Question: I am creating a spring mvc application. I am came across maven recently and planning to use it with my current project.
I have downloaded maven and configured it on my machine and using the command line interface.
I created a project with following command:
'''
mvn archetype:generate -DgroupId=com.priyank -DartifactId=SpringWebApp -DarchetypeArtifactId=maven-archetype-webapp -DinteractiveMode=false
'''
After that I updated my pom.xml file with dependencies:
'''
<project xmlns="http://maven.apache.org/POM/4.0.0" xmlns:xsi="http://www.w3.org/2001/XMLSchema-instance"
xsi:schemaLocation="http://maven.apache.org/POM/4.0.0 http://maven.apache.org/maven-v4_0_0.xsd">
<modelVersion>4.0.0</modelVersion>
<groupId>com.priyank</groupId>
<artifactId>SpringWebApp</artifactId>
<packaging>war</packaging>
<version>1.0</version>
<name>SpringWebApp Maven Webapp</name>
<url>http://maven.apache.org</url>
<dependencies>
<dependency>
<groupId>junit</groupId>
<artifactId>junit</artifactId>
<version>3.8.1</version>
<scope>test</scope>
</dependency>
<!-- Spring dependencies -->
<dependency>
<groupId>org.springframework</groupId>
<artifactId>spring-aop</artifactId>
<version>4.1.4.RELEASE</version>
</dependency>
<dependency>
<groupId>org.springframework</groupId>
<artifactId>spring-aspects</artifactId>
<version>4.1.4.RELEASE</version>
</dependency>
<dependency>
<groupId>org.springframework</groupId>
<artifactId>spring-beans</artifactId>
<version>4.1.4.RELEASE</version>
</dependency>
<dependency>
<groupId>org.springframework</groupId>
<artifactId>spring-context</artifactId>
<version>4.1.4.RELEASE</version>
</dependency>
<dependency>
<groupId>org.springframework</groupId>
<artifactId>spring-context-support</artifactId>
<version>4.1.4.RELEASE</version>
</dependency>
<dependency>
<groupId>org.springframework</groupId>
<artifactId>spring-core</artifactId>
<version>4.1.4.RELEASE</version>
</dependency>
<dependency>
<groupId>org.springframework</groupId>
<artifactId>spring-expression</artifactId>
<version>4.1.4.RELEASE</version>
</dependency>
<dependency>
<groupId>org.springframework</groupId>
<artifactId>spring-instrument</artifactId>
<version>4.1.4.RELEASE</version>
</dependency>
<dependency>
<groupId>org.springframework</groupId>
<artifactId>spring-instrument-tomcat</artifactId>
<version>4.1.4.RELEASE</version>
</dependency>
<dependency>
<groupId>org.springframework</groupId>
<artifactId>spring-jdbc</artifactId>
<version>4.1.4.RELEASE</version>
</dependency>
<dependency>
<groupId>org.springframework</groupId>
<artifactId>spring-jms</artifactId>
<version>4.1.4.RELEASE</version>
</dependency>
<dependency>
<groupId>org.springframework</groupId>
<artifactId>spring-messaging</artifactId>
<version>4.1.4.RELEASE</version>
</dependency>
<dependency>
<groupId>org.springframework</groupId>
<artifactId>spring-orm</artifactId>
<version>4.1.4.RELEASE</version>
</dependency>
<dependency>
<groupId>org.springframework</groupId>
<artifactId>spring-oxm</artifactId>
<version>4.1.4.RELEASE</version>
</dependency>
<dependency>
<groupId>org.springframework</groupId>
<artifactId>spring-test</artifactId>
<version>4.1.4.RELEASE</version>
</dependency>
<dependency>
<groupId>org.springframework</groupId>
<artifactId>spring-tx</artifactId>
<version>4.1.4.RELEASE</version>
</dependency>
<dependency>
<groupId>org.springframework</groupId>
<artifactId>spring-web</artifactId>
<version>4.1.4.RELEASE</version>
</dependency>
<dependency>
<groupId>org.springframework</groupId>
<artifactId>spring-webmvc</artifactId>
<version>4.1.4.RELEASE</version>
</dependency>
<dependency>
<groupId>org.springframework</groupId>
<artifactId>spring-webmvc-portlet</artifactId>
<version>4.1.4.RELEASE</version>
</dependency>
<dependency>
<groupId>org.springframework</groupId>
<artifactId>spring-websocket</artifactId>
<version>4.1.4.RELEASE</version>
</dependency>
<!-- hibernate dependencies -->
<dependency>
<groupId>org.hibernate</groupId>
<artifactId>hibernate-core</artifactId>
<version>4.3.8.Final</version>
</dependency>
<dependency>
<groupId>org.hibernate</groupId>
<artifactId>hibernate-entitymanager</artifactId>
<version>4.3.8.Final</version>
</dependency>
</dependencies>
<build>
<finalName>SpringWebApp</finalName>
</build>
</project>
'''
After updating pom.xml from my command line I executed:
'''
mvn install
'''
which downloaded all dependencies in my local repo.
After that I converted it to my eclipse project using command:
'''
mvn eclipse:eclipse -Dwtpversion=2.0
'''
Now after importing this project SpringWebApp in my workspace I can see libraries included in manner like this:

Usually when I create Spring mvc without maven, I put my libraries under WEB-INF\lib folder.
I am confused here. Seems I have done something wrong. What is the right way to include this libraries in project?
P.S.: This added jre 1.4 as my runtime, but I have changed it to 1.7
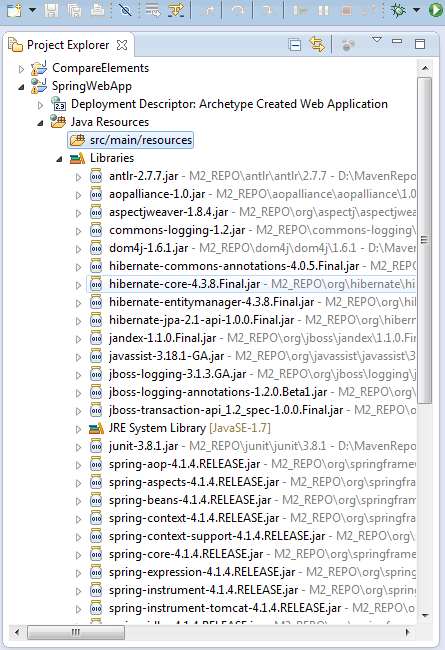
Answer: I prefer use m2e plugin include in eclipse to make .classpath / .project and .settings of eclipse configuration then eclipse:eclipse goal.
When you configure eclipse project with m2e plugin classpath libraries is done like this:

And all dependencies are deploy in WEB-INF/lib automatically by eclipse and into war by maven-war-plugin.
to force use of specific version of java you need to specify version in configuration of maven-compiler-plugin like this:
'''
<plugin>
<groupId>org.apache.maven.plugins</groupId>
<artifactId>maven-compiler-plugin</artifactId>
<configuration>
<source>1.7</source>
<target>1.7</target>
</configuration>
</plugin>
'''